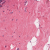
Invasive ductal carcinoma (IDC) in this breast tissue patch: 0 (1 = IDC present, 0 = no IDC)